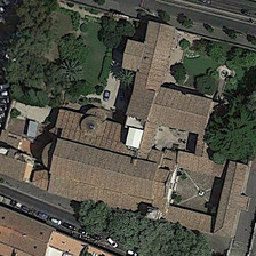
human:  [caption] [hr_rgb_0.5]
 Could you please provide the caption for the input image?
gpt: It is a well-designed church where dark yellow roof and trees are planted in the garden.

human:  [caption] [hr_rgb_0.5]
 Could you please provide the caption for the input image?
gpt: The church consists of a series of red brick buildings sandwiched between the two roads, as well as trees, lawns and parking lots.

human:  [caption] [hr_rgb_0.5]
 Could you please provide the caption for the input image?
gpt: the brown church is surrounded by some trees and a road .

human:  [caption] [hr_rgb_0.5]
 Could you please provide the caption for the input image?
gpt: The church includes a series of red buildings of bricks sandwiched between two lawways along with a wooden lawn and parking.

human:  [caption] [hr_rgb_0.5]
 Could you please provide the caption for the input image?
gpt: It's a well-designed church with a dark yellow roof and trees in the yard.